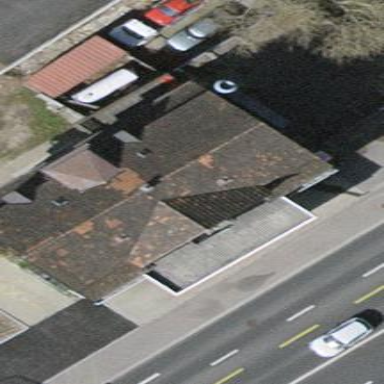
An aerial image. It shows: Fuel station building.